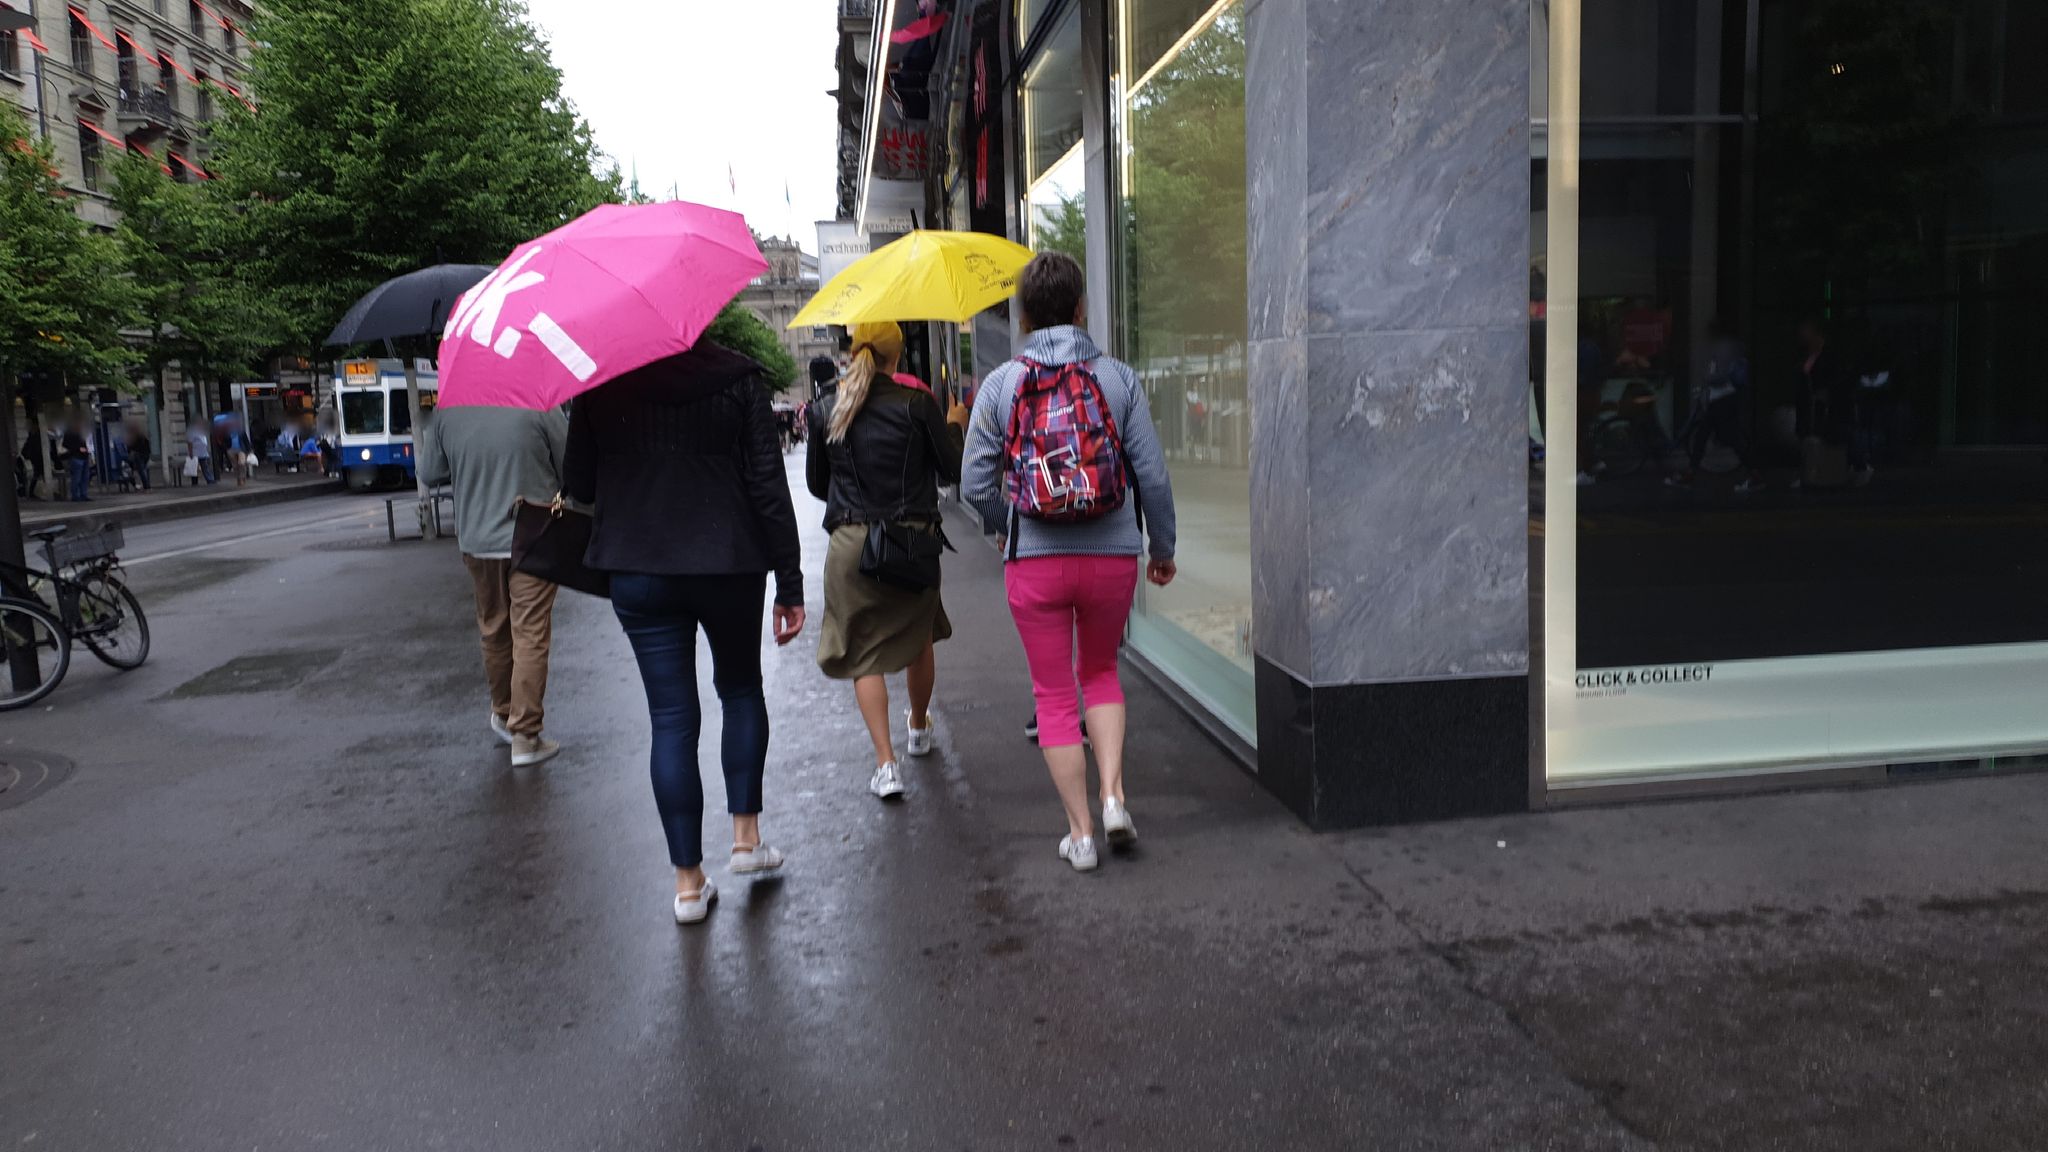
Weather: clear
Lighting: day
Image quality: good
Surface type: walking surface
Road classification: footway
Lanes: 2
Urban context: urban centre
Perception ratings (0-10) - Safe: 1.76, Lively: 7.15, Beautiful: 1.46, Boring: 1.58, Depressing: 2.76, Wealthy: 3.02